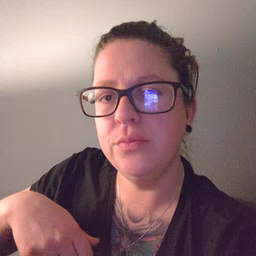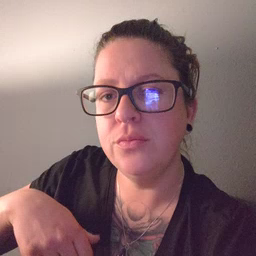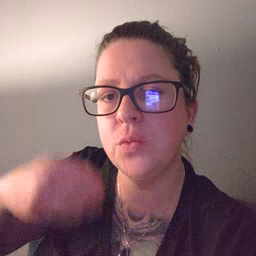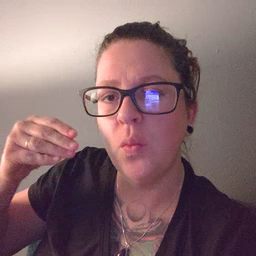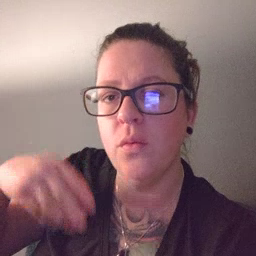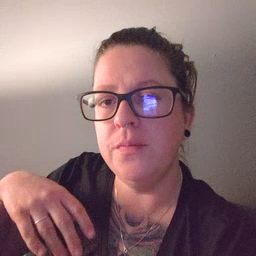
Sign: store